Field crop: maize
Growth stage: 2
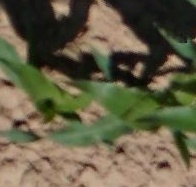
Species: maize